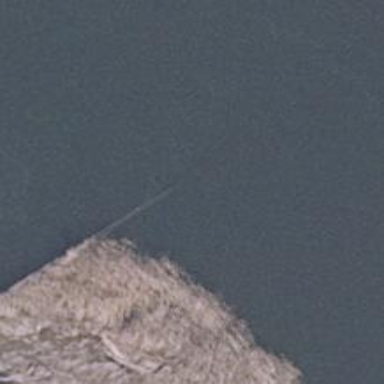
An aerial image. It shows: Breakwater structure.